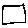
Label: square